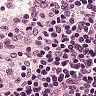
Metastatic tissue present: no